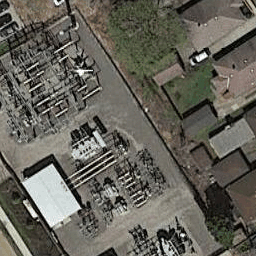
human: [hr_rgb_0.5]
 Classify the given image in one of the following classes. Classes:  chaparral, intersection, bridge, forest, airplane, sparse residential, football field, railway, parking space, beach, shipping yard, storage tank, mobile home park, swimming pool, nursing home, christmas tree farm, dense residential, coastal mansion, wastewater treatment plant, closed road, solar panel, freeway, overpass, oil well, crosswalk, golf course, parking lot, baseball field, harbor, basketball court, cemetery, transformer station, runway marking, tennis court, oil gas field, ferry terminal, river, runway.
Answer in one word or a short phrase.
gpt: transformer station